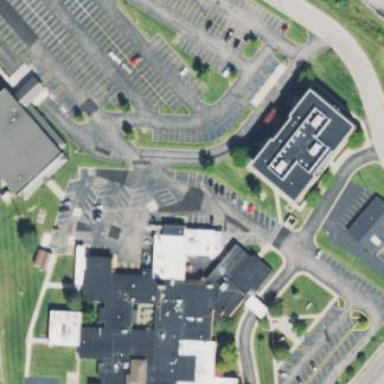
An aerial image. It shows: Healthcare facility identified as hospital.